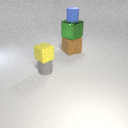
small yellow rubber cube above small gray rubber cylinder